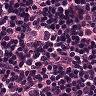
Metastatic tissue present: no